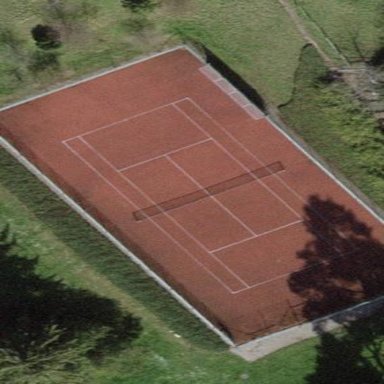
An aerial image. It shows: Tennis court on pitch designated for leisure land.